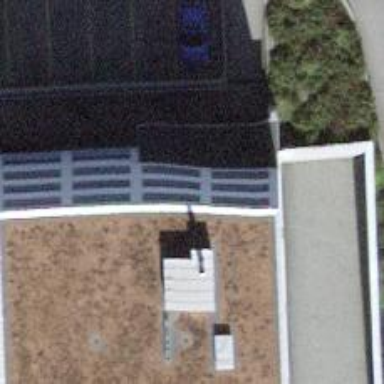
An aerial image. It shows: Library.